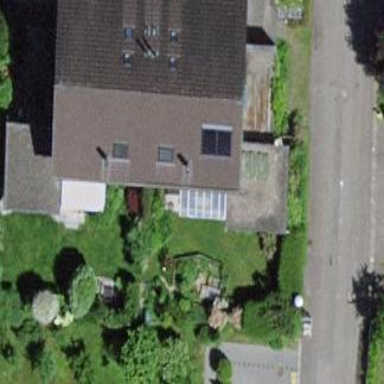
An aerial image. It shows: Semidetached house with gabled roof.